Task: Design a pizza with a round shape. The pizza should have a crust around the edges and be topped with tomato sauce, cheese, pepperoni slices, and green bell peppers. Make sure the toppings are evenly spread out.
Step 508:
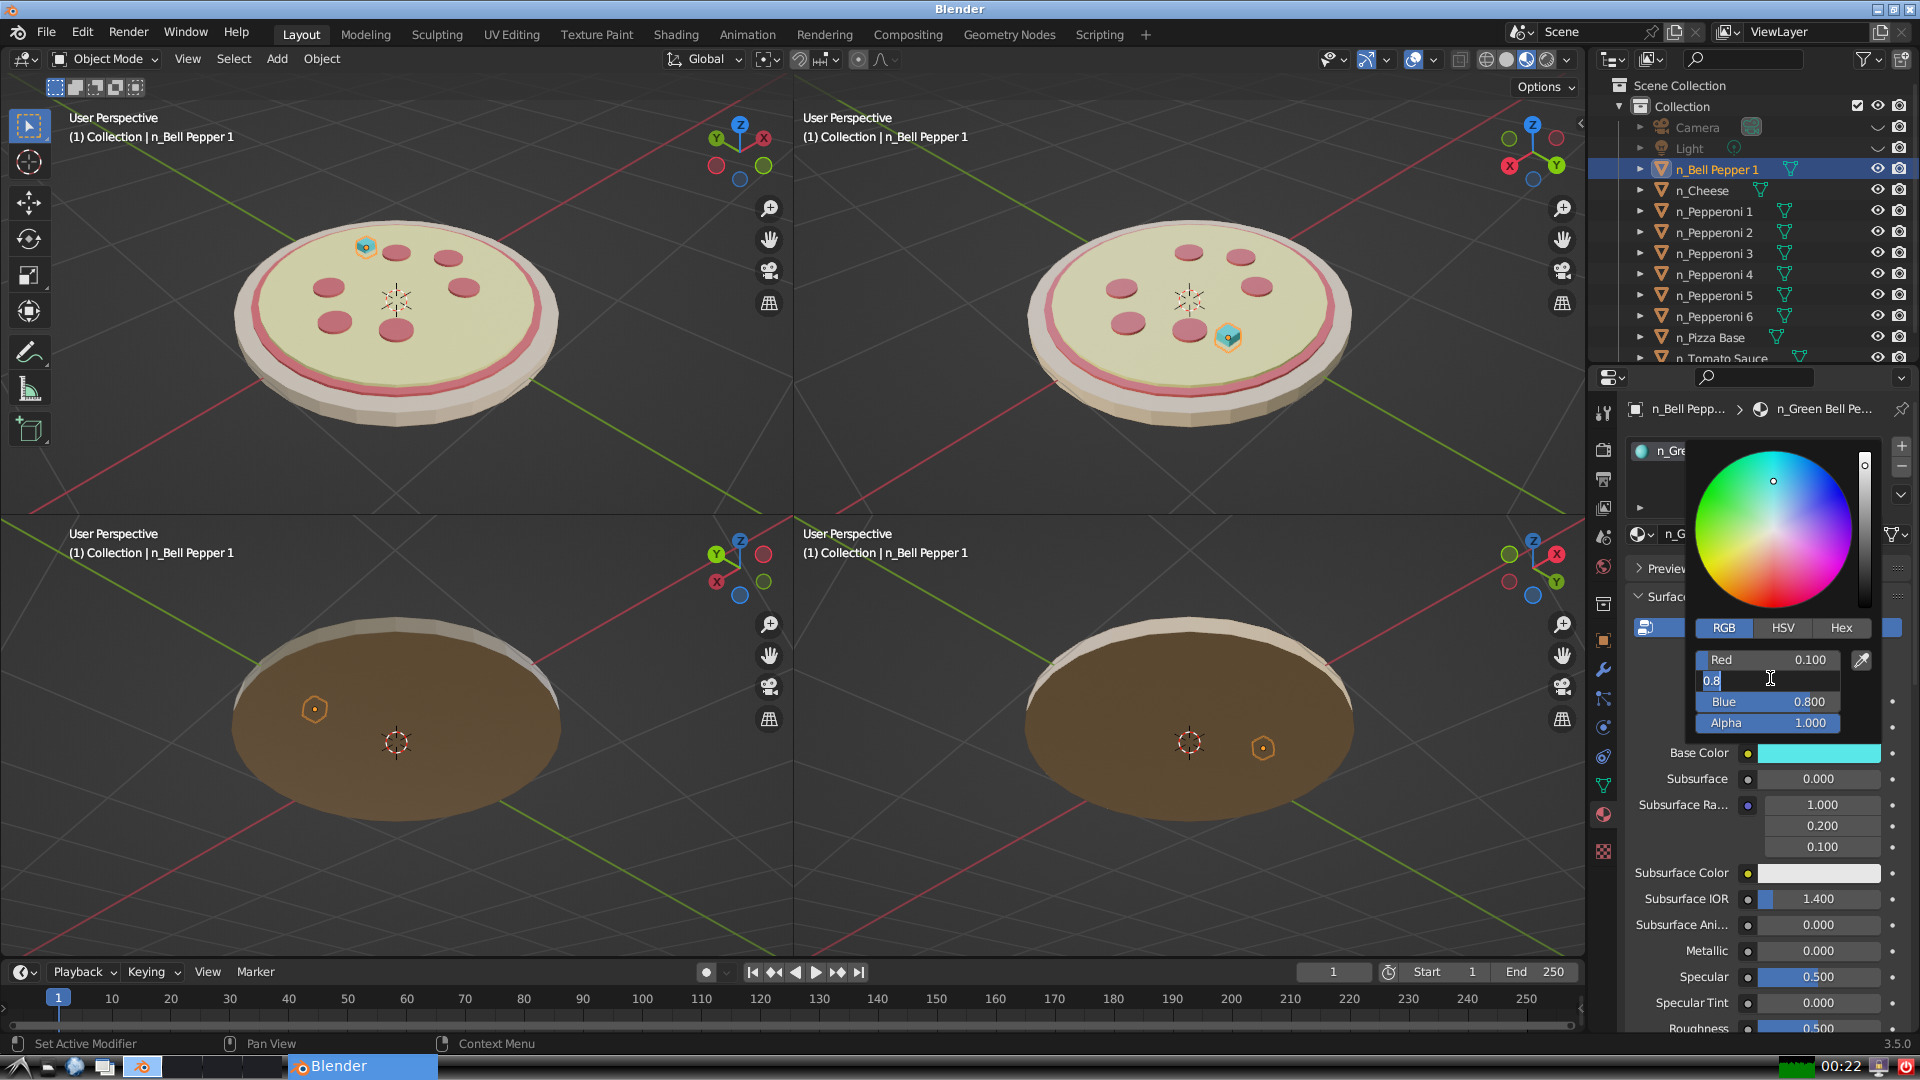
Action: input_text: 0.7